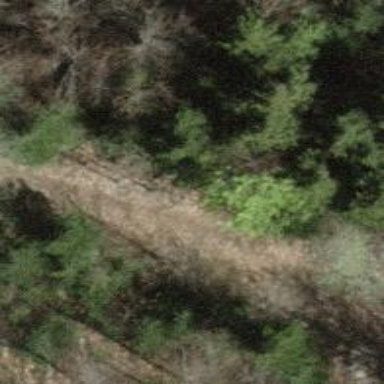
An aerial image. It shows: Track with grade 4 tracktype.